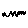
Label: zigzag